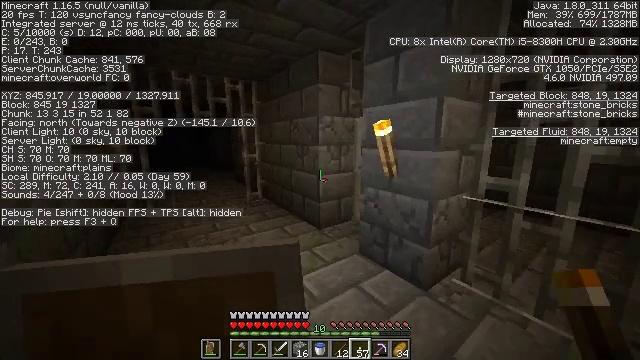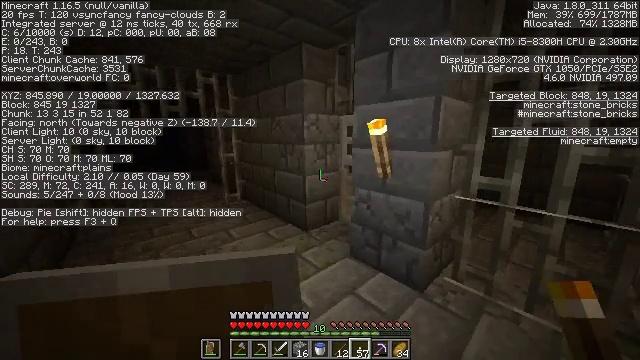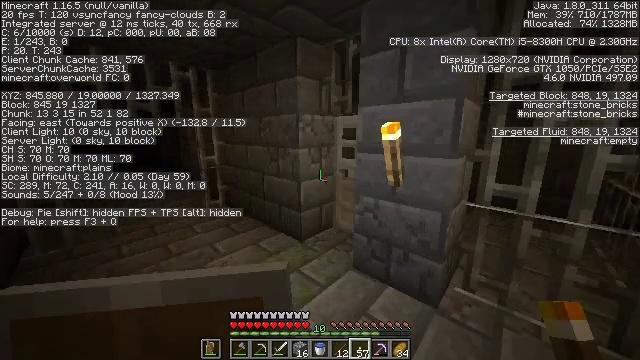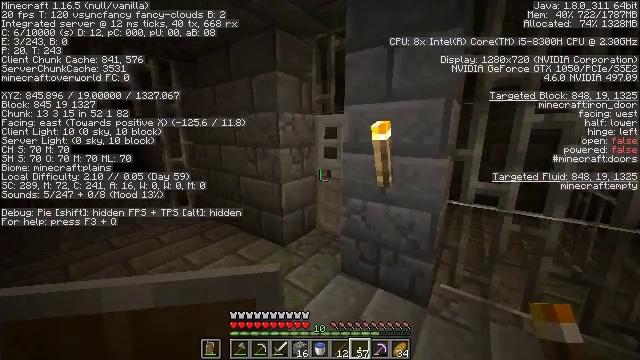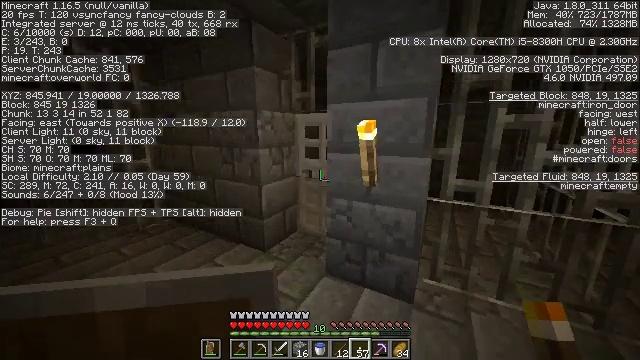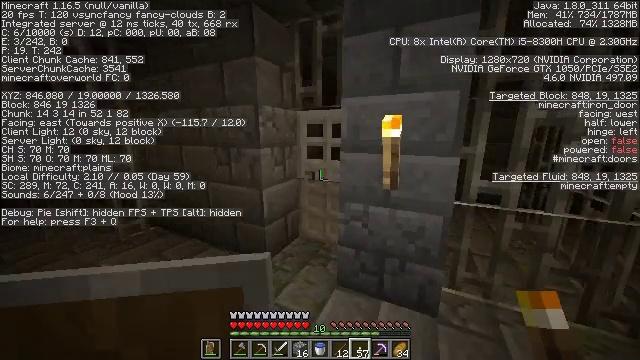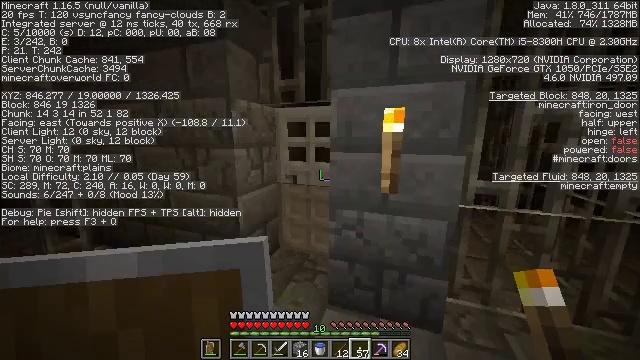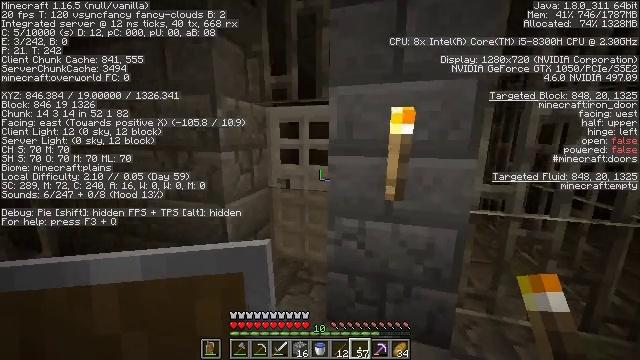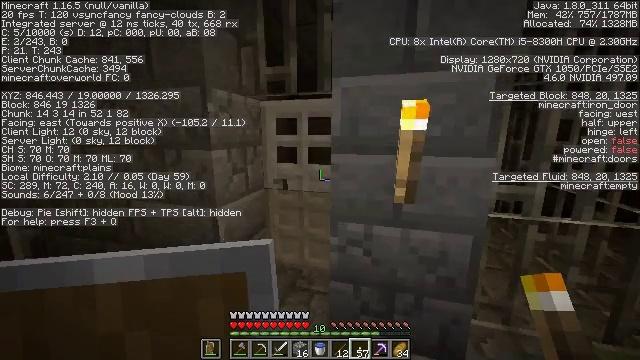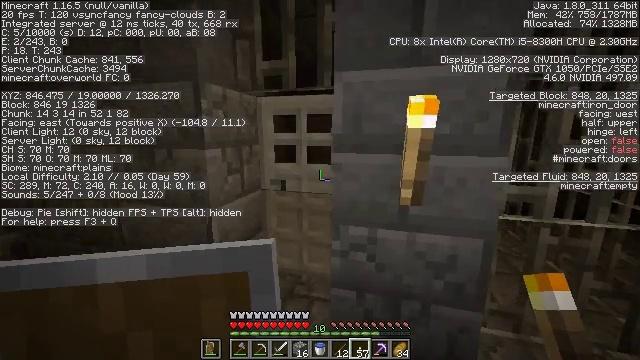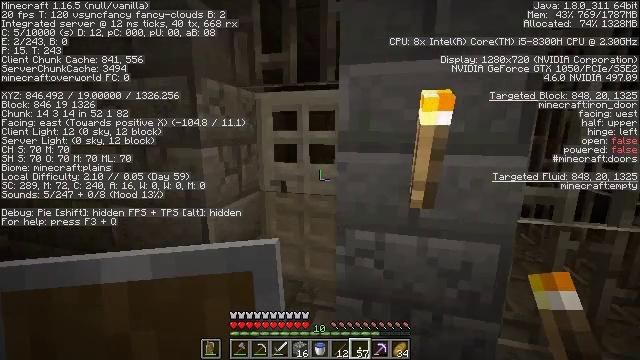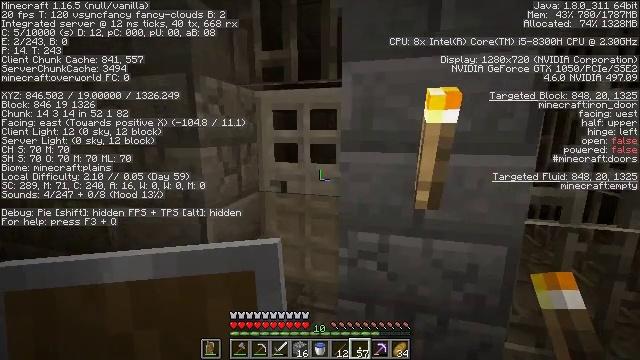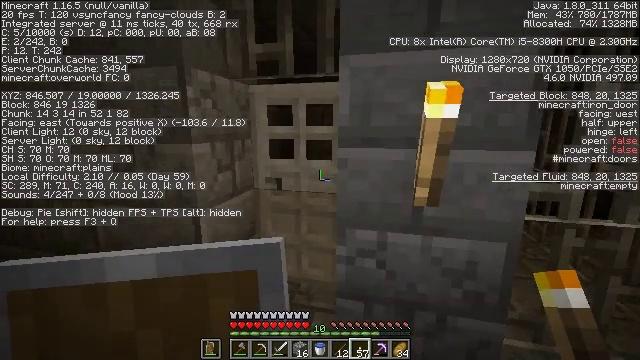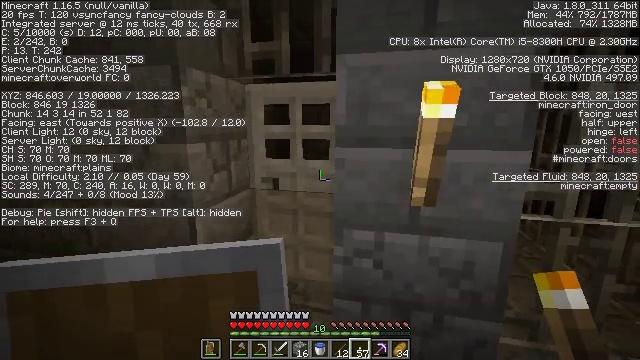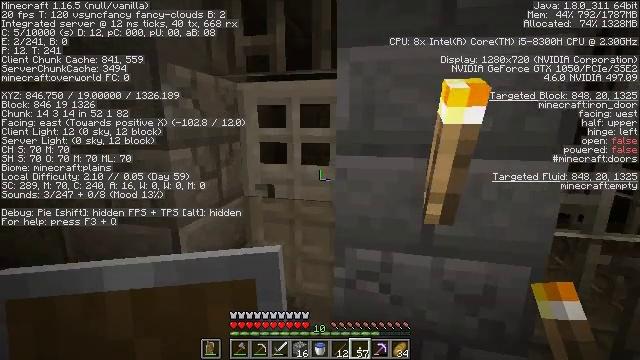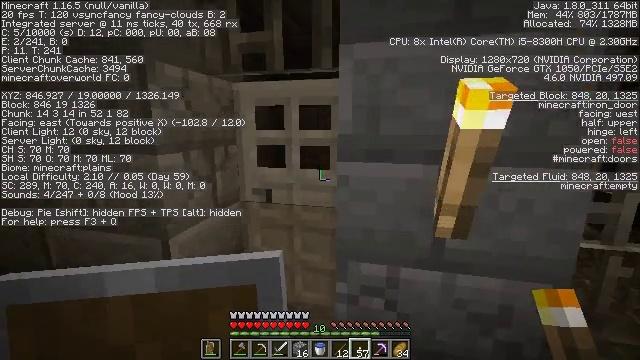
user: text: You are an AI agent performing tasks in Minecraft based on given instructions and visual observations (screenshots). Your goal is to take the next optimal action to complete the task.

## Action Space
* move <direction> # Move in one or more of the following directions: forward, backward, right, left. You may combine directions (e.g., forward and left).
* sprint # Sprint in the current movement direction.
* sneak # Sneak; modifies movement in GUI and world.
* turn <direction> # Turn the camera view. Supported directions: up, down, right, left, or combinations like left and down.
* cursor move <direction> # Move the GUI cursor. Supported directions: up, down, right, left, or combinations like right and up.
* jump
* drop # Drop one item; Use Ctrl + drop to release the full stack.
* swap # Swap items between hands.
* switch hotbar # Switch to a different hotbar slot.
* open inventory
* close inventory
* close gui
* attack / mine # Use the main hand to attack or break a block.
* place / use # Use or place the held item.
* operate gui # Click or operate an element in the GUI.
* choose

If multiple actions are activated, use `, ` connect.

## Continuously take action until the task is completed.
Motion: motion action
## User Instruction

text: Smash the iron door for recycling.
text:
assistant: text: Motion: move forward and move left, turn right
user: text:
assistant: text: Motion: move forward and move left, turn right
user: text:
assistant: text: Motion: move forward and move left, turn right
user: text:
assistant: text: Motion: move forward and move left, turn right
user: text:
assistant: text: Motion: move forward, turn right
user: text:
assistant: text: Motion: move forward, turn right
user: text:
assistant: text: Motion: turn right
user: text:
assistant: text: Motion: no_op
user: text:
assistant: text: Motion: no_op
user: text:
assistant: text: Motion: no_op
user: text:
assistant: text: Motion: no_op
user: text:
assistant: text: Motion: turn right
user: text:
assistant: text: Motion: move forward
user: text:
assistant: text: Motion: move forward
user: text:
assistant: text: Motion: move forward
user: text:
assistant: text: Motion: no_op
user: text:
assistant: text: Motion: no_op
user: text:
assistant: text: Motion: move left
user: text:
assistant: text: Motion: move left
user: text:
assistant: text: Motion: move left
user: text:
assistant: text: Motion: move left, turn right
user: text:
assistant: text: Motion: turn right
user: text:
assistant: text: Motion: no_op
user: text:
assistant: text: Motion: no_op
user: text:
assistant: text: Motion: no_op
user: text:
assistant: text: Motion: no_op
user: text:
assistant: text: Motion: no_op
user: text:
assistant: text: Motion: no_op
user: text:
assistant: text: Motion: no_op
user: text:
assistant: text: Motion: no_op